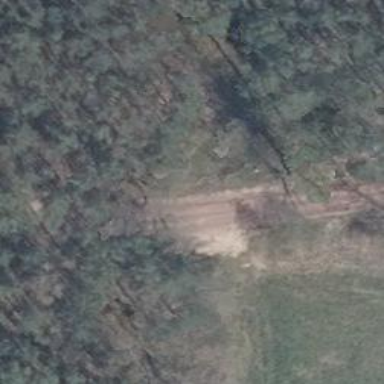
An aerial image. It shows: Track road with grade3 tracktype.